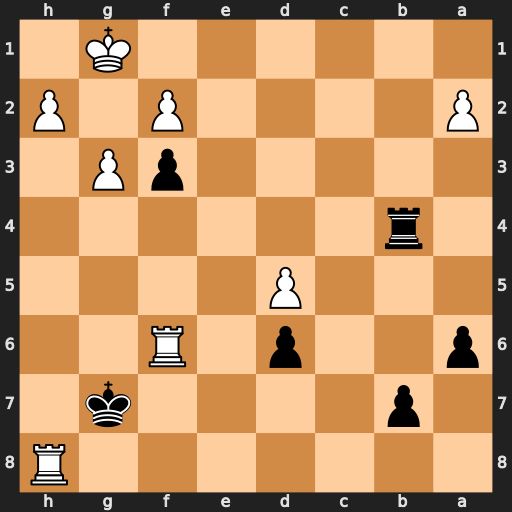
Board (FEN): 7R/1p4k1/p2p1R2/3P4/1r6/5pP1/P4P1P/6K1
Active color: b
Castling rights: -
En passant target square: -
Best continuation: Rb1#